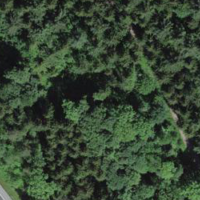
EUNIS habitat code: 43
Species observed at this site:
Lamium galeobdolon